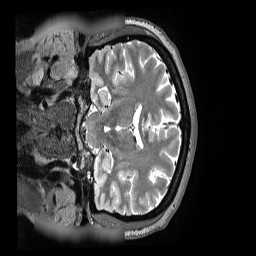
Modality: T2w
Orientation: coronal
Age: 42
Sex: female